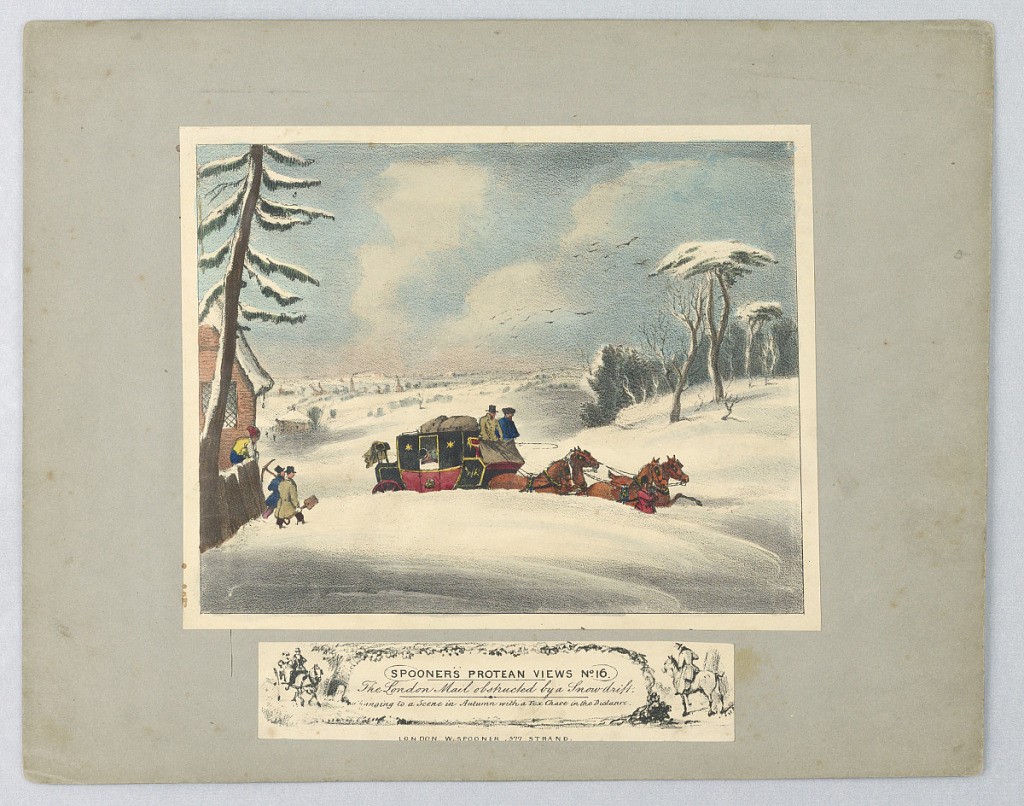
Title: Optical TOy: "The London Mail Obstructed by a Snowdrift" (Spooner's Protean Views, no. 16)
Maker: William Spooner, England, active 1830 – 1854
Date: ca. 1838
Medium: Lithograph, brush and watercolor on paper, mounted
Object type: Print
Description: View of a stagecoach making its way up a hill through heavy snow. When held to the light the scene is in autumn with a fox hunt taking place in the distance. Below, title and: "Changing to a Scene in Autum with a Fox chase [sic] in the Distance". Below, publisher's name.